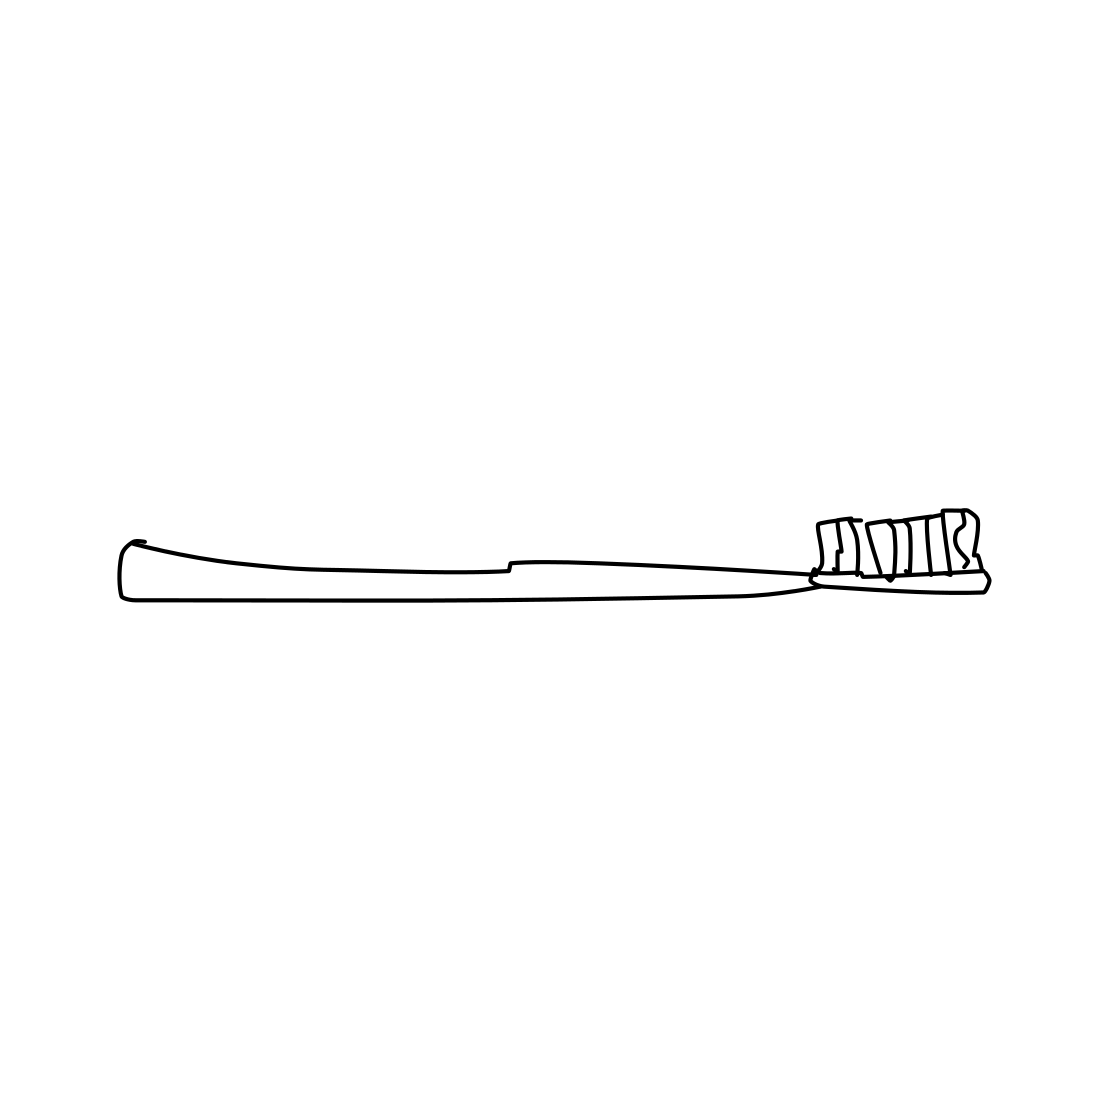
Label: toothbrush